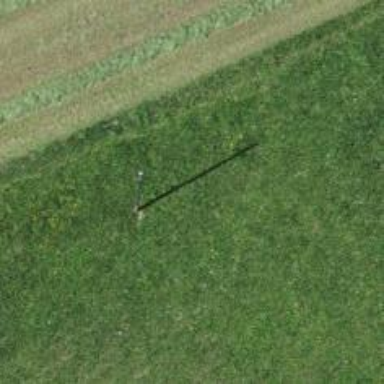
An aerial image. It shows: Utility pole in the area.